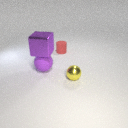
small yellow metal sphere to the right of large purple rubber sphere